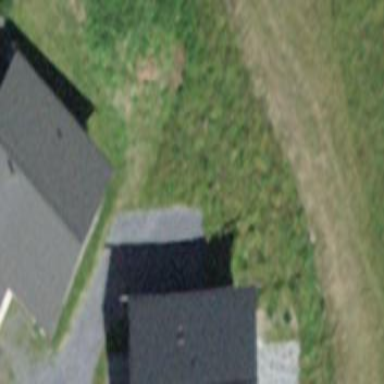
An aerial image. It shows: Detached building.